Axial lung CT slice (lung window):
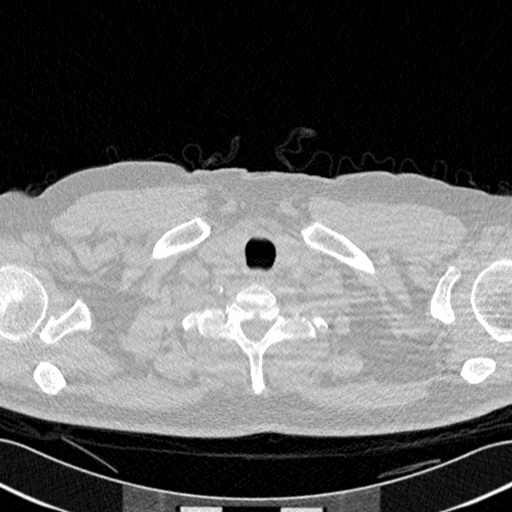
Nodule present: no